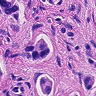
Metastatic tissue present: yes